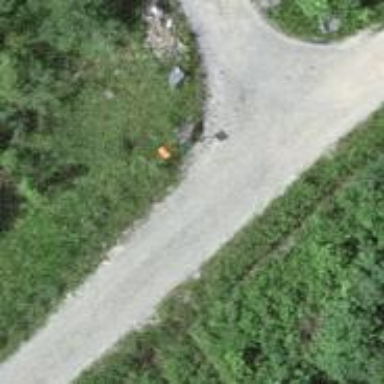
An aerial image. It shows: Orange aerial marker attached to support pole.